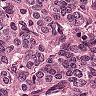
Metastatic tissue present: yes